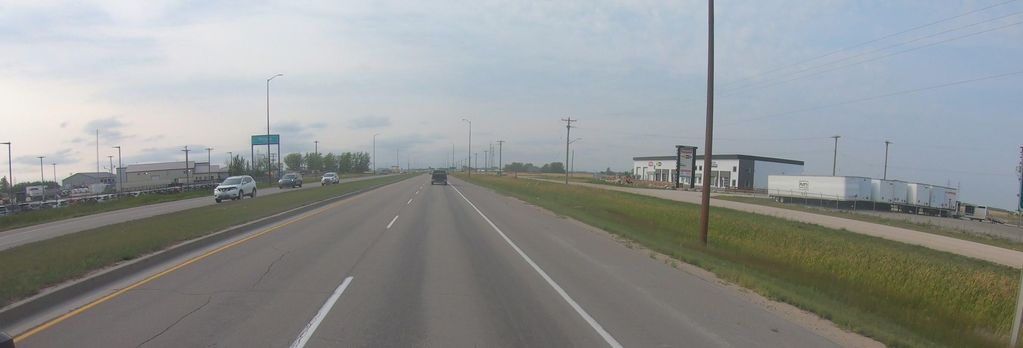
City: winnipeg